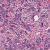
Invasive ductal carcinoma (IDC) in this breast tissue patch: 1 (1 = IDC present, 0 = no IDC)